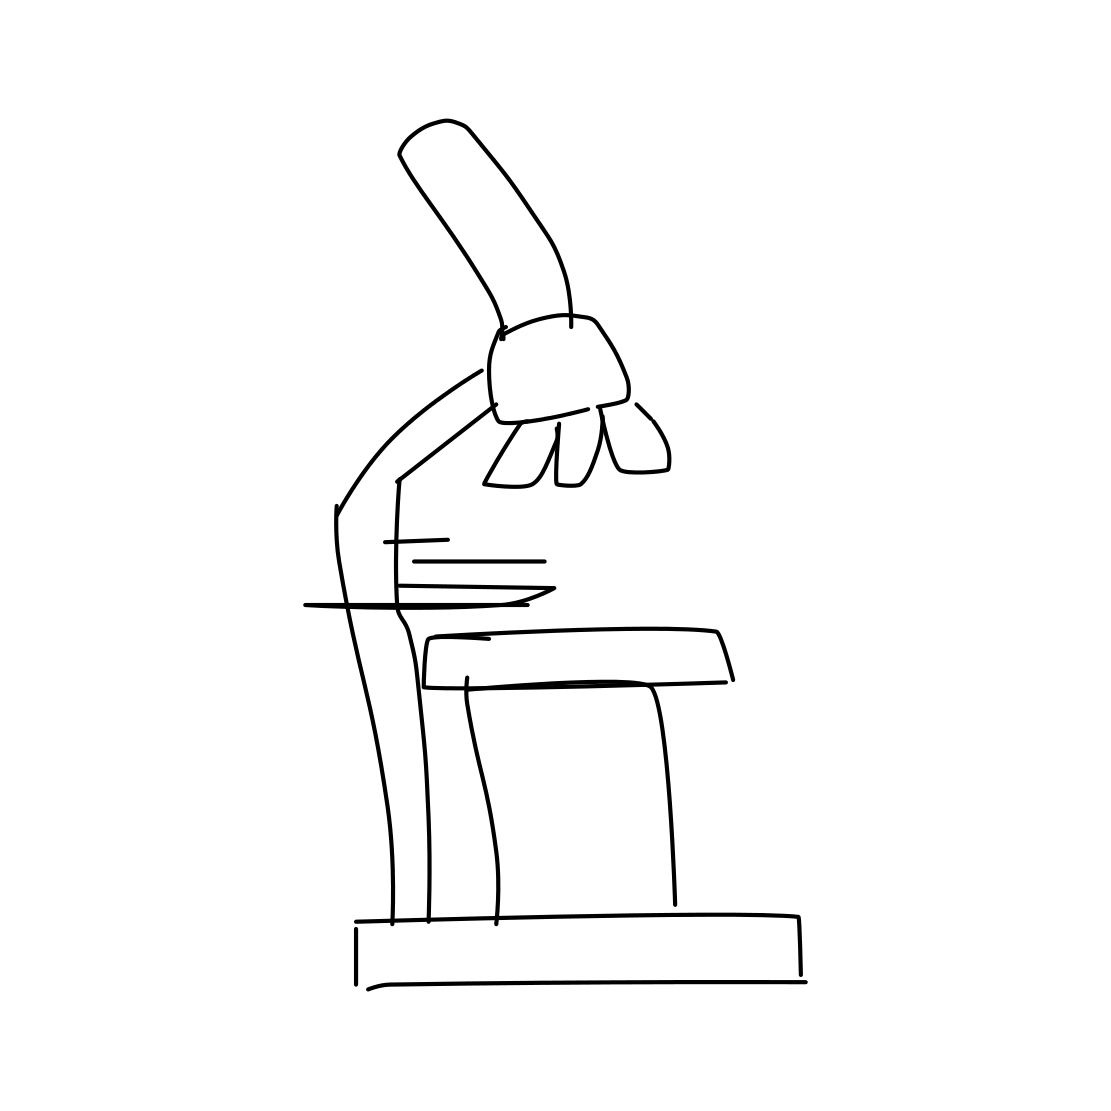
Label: microscope